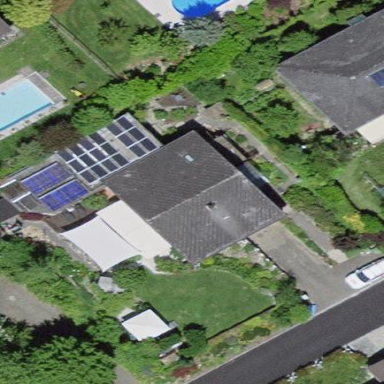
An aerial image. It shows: Detached building with gabled roof.